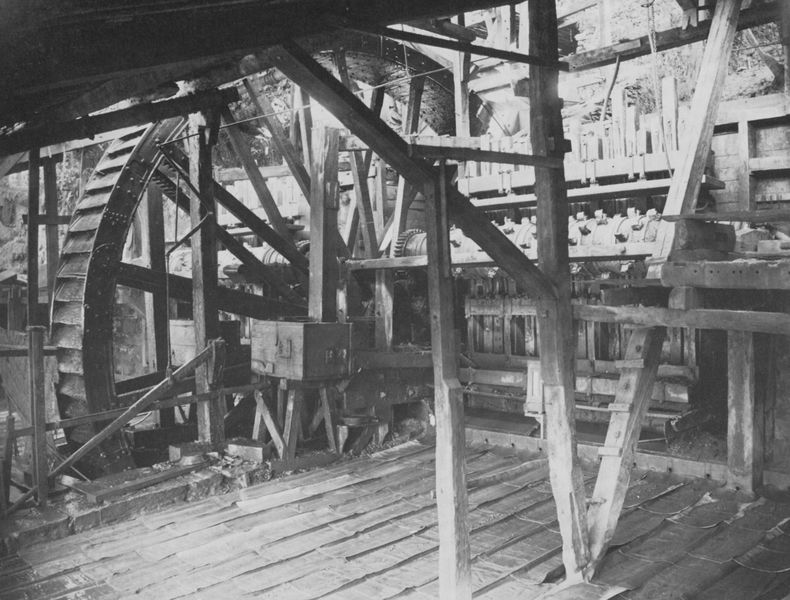
Titel: Wassermühle, Goldmine São João d'El Rey
Künstler: Marc Ferrez
Standort: Rio de Janeiro
Institution: Sammlung Gilberto Ferrez
Schlagwörter: schatten, wasser, weiß, fluss, grau, hell, holz, licht, schwarz, stützen, fächer, architektur, innenraum, mühle, sonne, boden, interieur, innen, speichen, dielen, industrie, rad, kraft, balken, pfosten, foto, fotografie, photographie, fugen, technik, inneres, kasten, rau, industrialisierung, konstruktion, fachwerk, manufaktur, streben, noppen, dachboden, mühlrad, wasserrad, gebälk, zahnrad, werk, wassermühle, schöpfrad, schaufeln, sperre, räderwerk, energie, holzkonstruktion, vierkant, bremse, antrieb, walze, übertragung, pleuel, wasserkraft, aufboden, grauhell, handwerksbetrieb, holzböden, mühlwerk